Sex: F
Age: 68
Scanner: Avanto
Primary tumour origin: Other
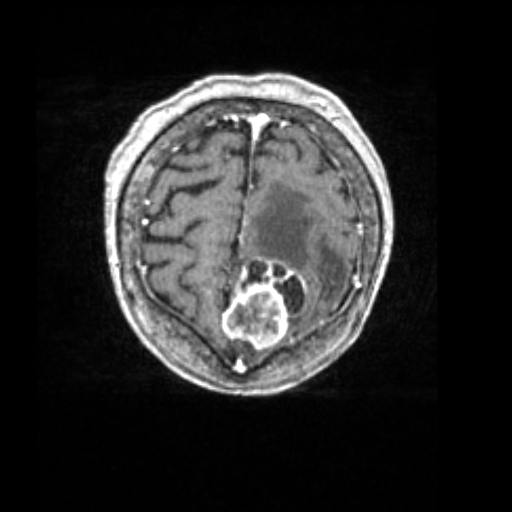
Segmented lesion volume (cc): 31.057
Number of lesion components: 2